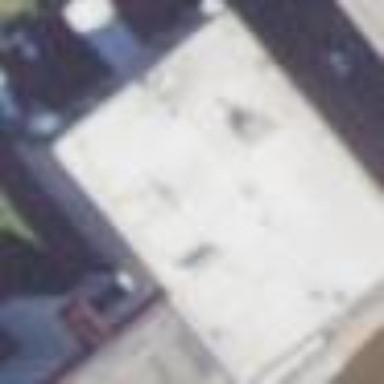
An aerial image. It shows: Industrial building.